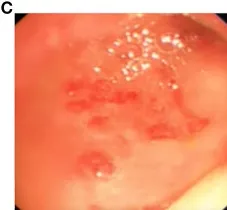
Endoscopy (C,D) Colonic mucosa showing marked generalized hyperemia with small (~1 cm diameter) and diffuse colonic circular erosions.
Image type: endoscopy (airway_endoscopy)